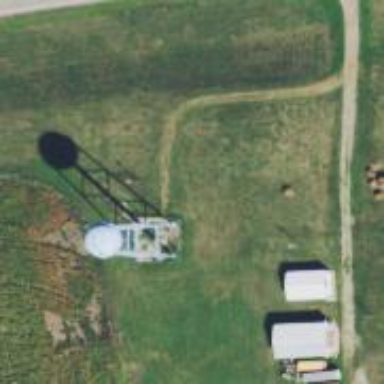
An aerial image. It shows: Water tower that is man-made.